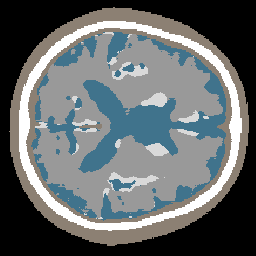
Label: no_lesion